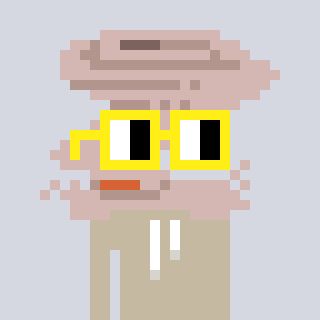
a pixel art character with square yellow glasses, a tornado-shaped head and a bege-colored body on a cool background